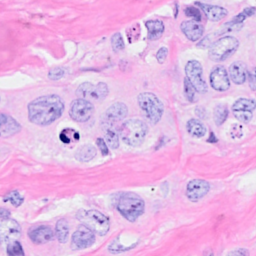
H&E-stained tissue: Breast